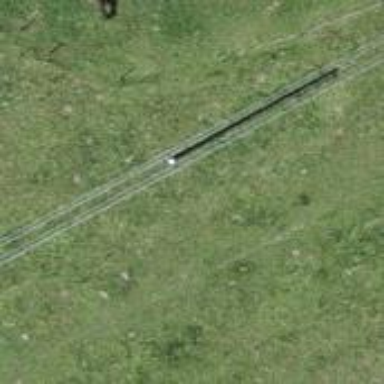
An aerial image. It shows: Power pole.